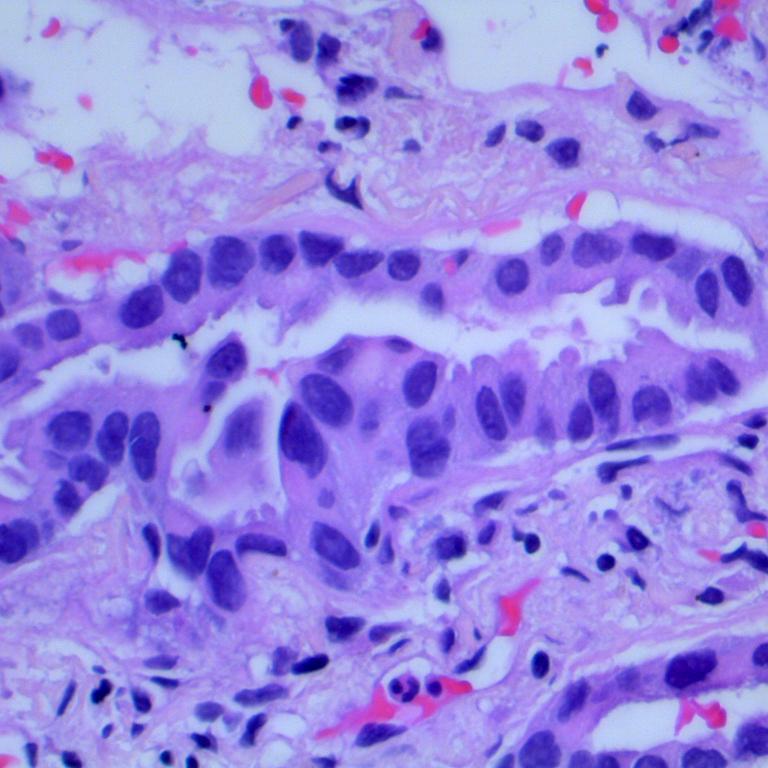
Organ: lung
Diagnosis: adenocarcinomas